Question: How can i create this type of Action bar and also option menu in one activity.
i am usin action bar sherlock libs. how can show at same time

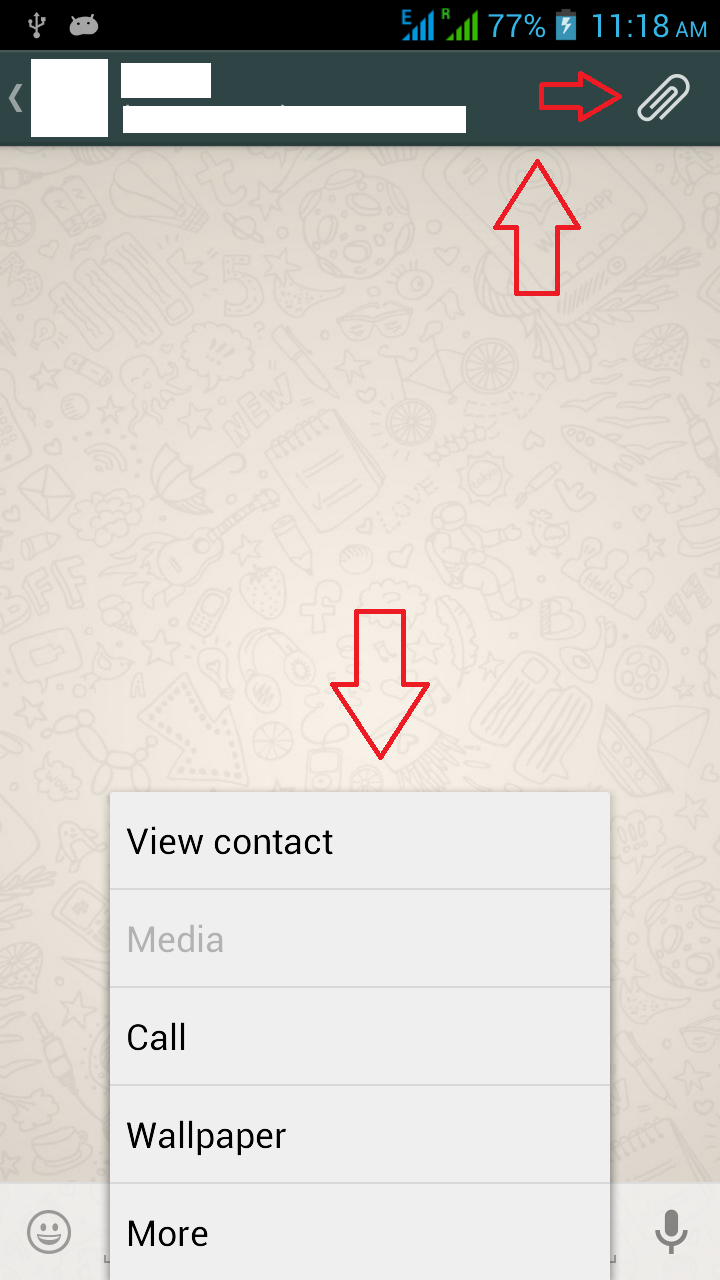
Answer: Just add actions to your menu.xml specifying and they will be shown in option menu
'''
<item
android:id="@+id/viewContact"
android:showAsAction="never"
android:title="@string/view_contact" />
'''